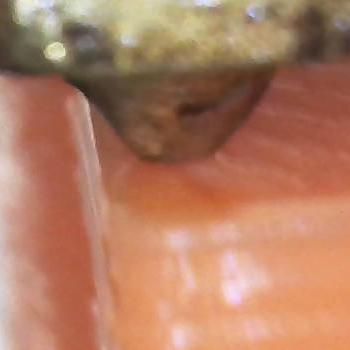
Flow rate: 235%